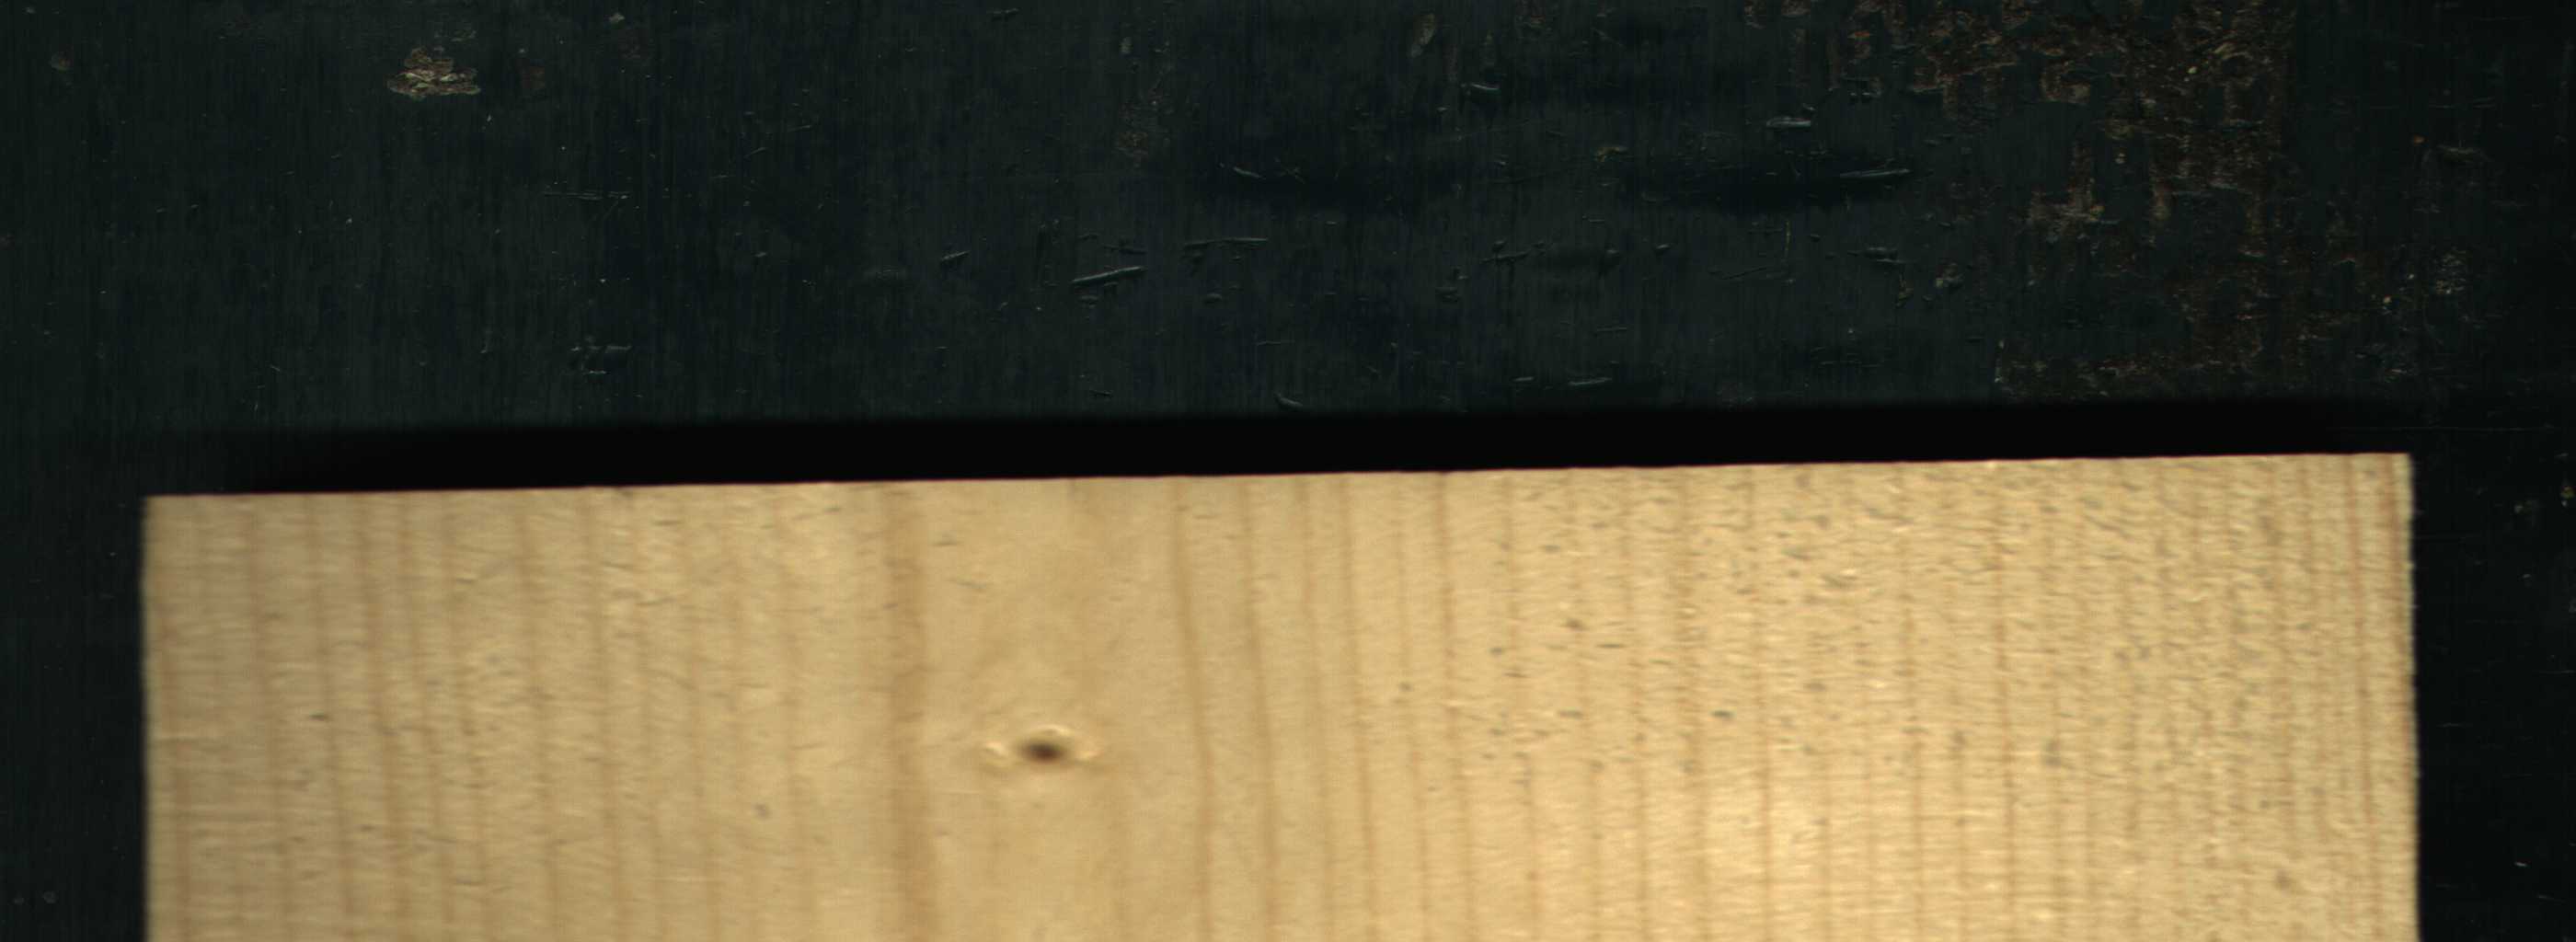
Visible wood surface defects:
Live_Knot